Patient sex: M
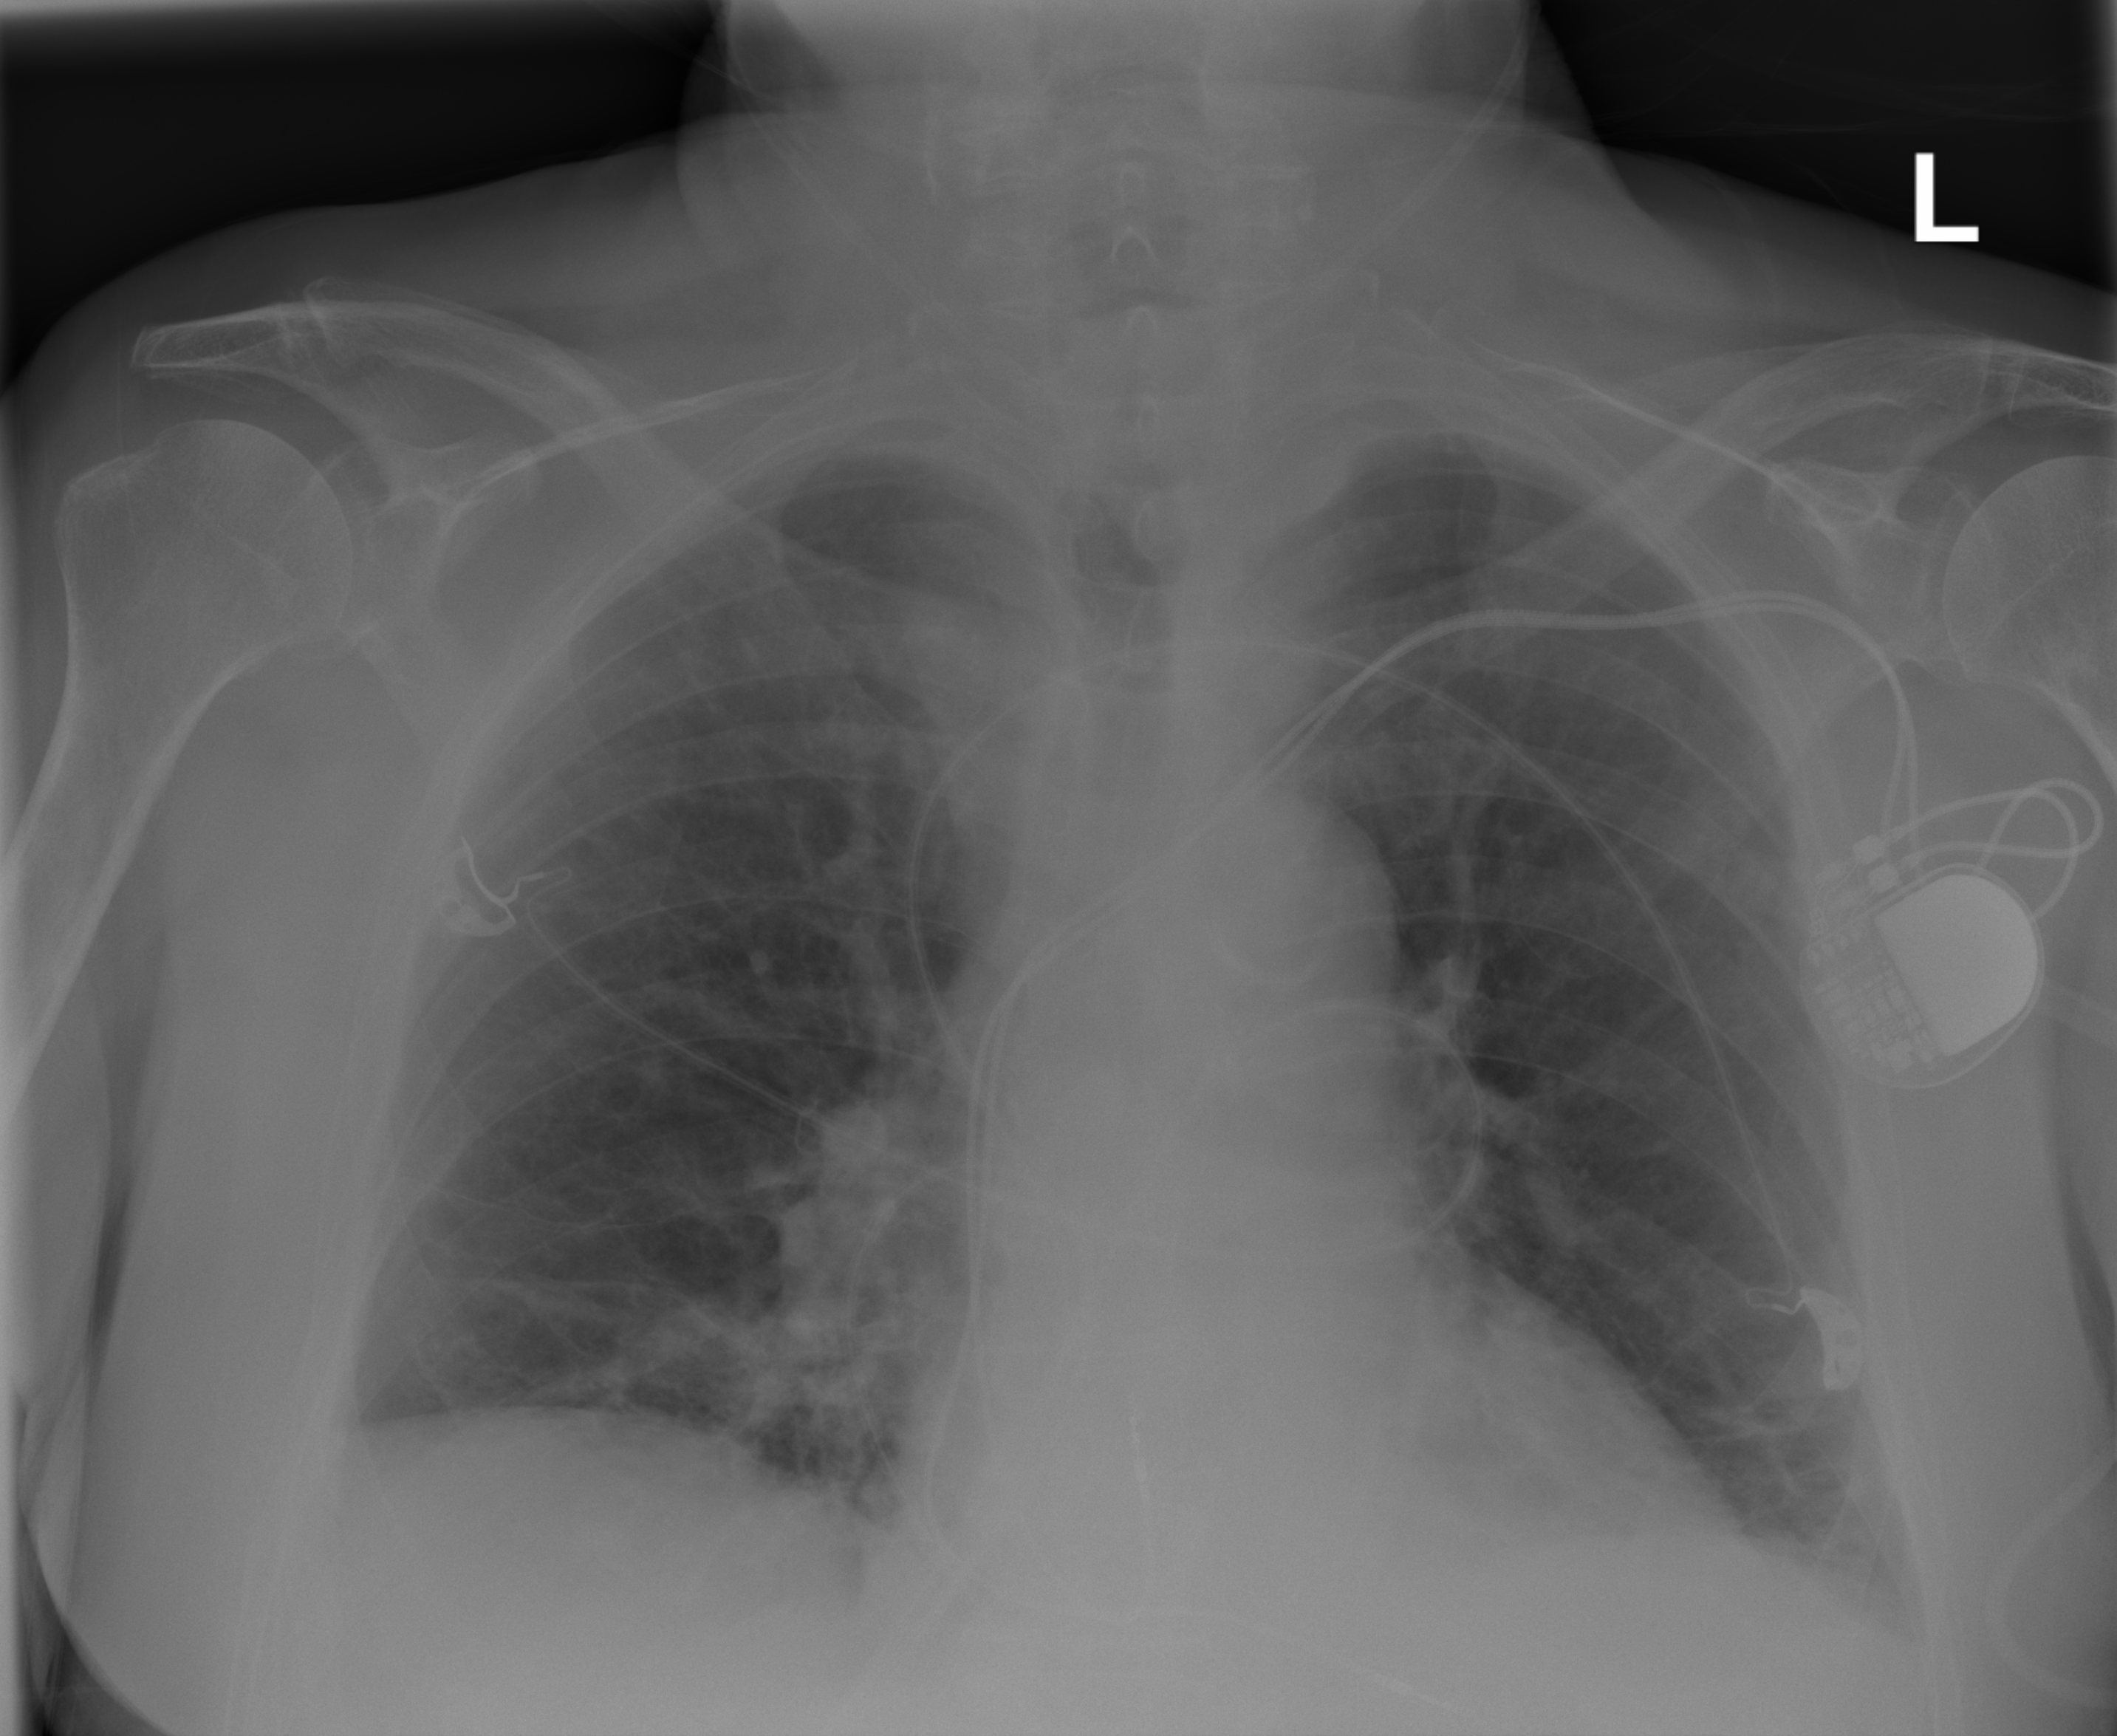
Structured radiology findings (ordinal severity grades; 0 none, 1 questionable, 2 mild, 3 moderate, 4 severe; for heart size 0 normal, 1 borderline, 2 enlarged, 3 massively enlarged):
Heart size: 1
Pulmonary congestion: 2
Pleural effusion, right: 0
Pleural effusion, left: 2
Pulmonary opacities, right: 2
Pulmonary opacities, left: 1
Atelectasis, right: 2
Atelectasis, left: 2